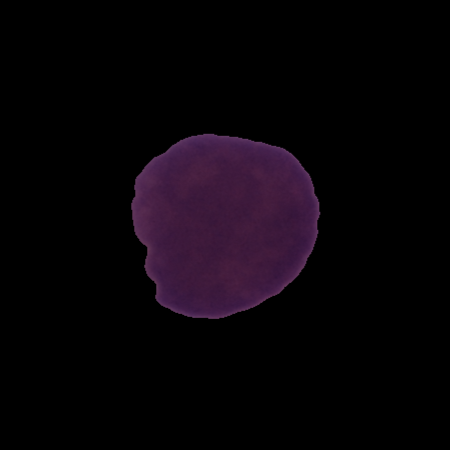
Label: cancer